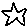
Label: star